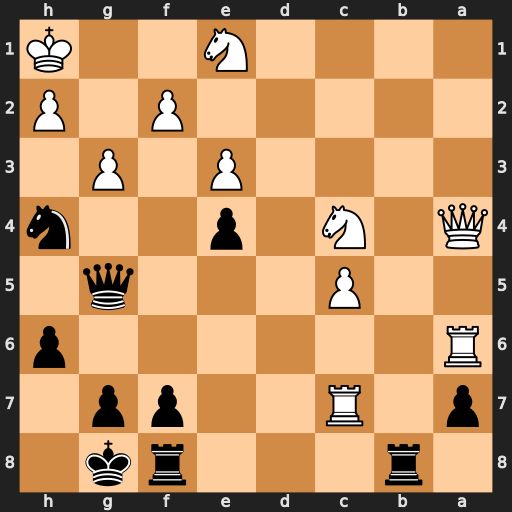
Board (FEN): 1r3rk1/p1R2pp1/R6p/2P3q1/Q1N1p2n/4P1P1/5P1P/4N2K
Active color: b
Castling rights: -
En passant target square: -
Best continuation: Rb1 Qa1 Rxa1